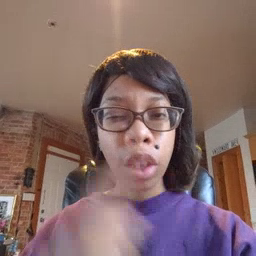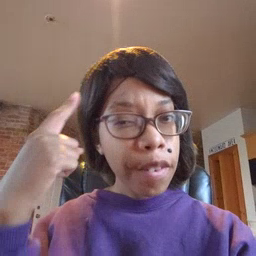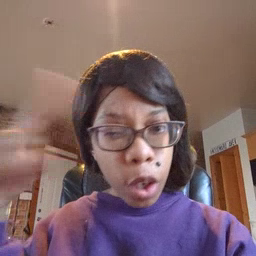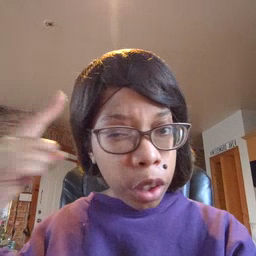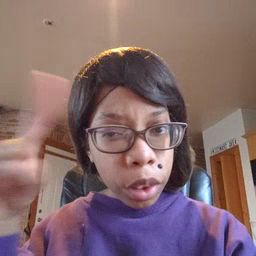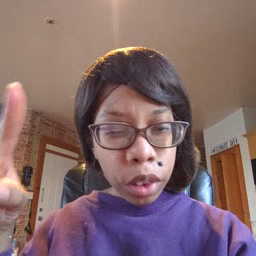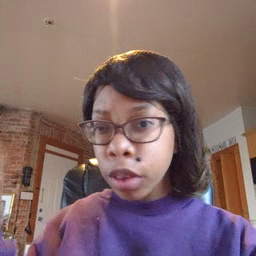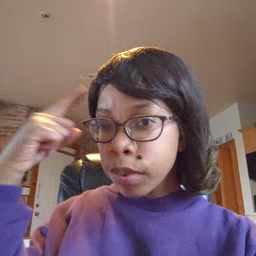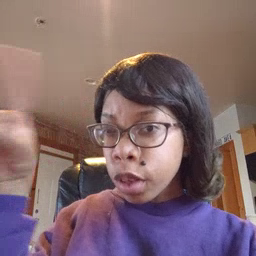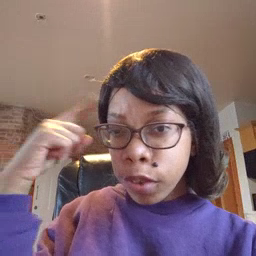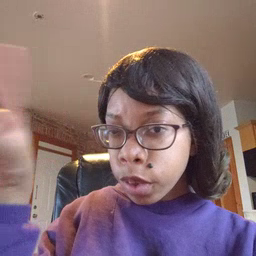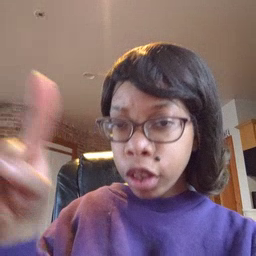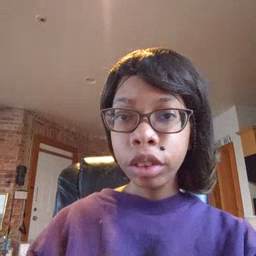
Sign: for